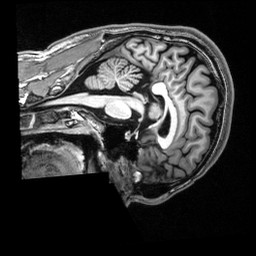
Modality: T1w
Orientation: sagittal
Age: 22
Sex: male
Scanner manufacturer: siemens
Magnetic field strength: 3 T
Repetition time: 2.53 s
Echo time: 0.00339 s